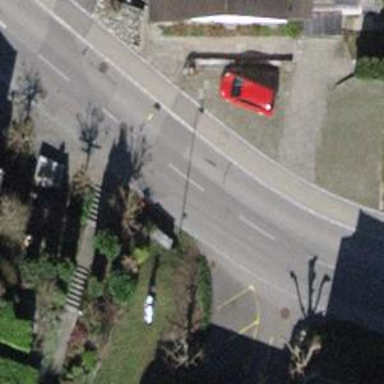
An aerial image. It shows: Street cabinet meant for power infrastructure.